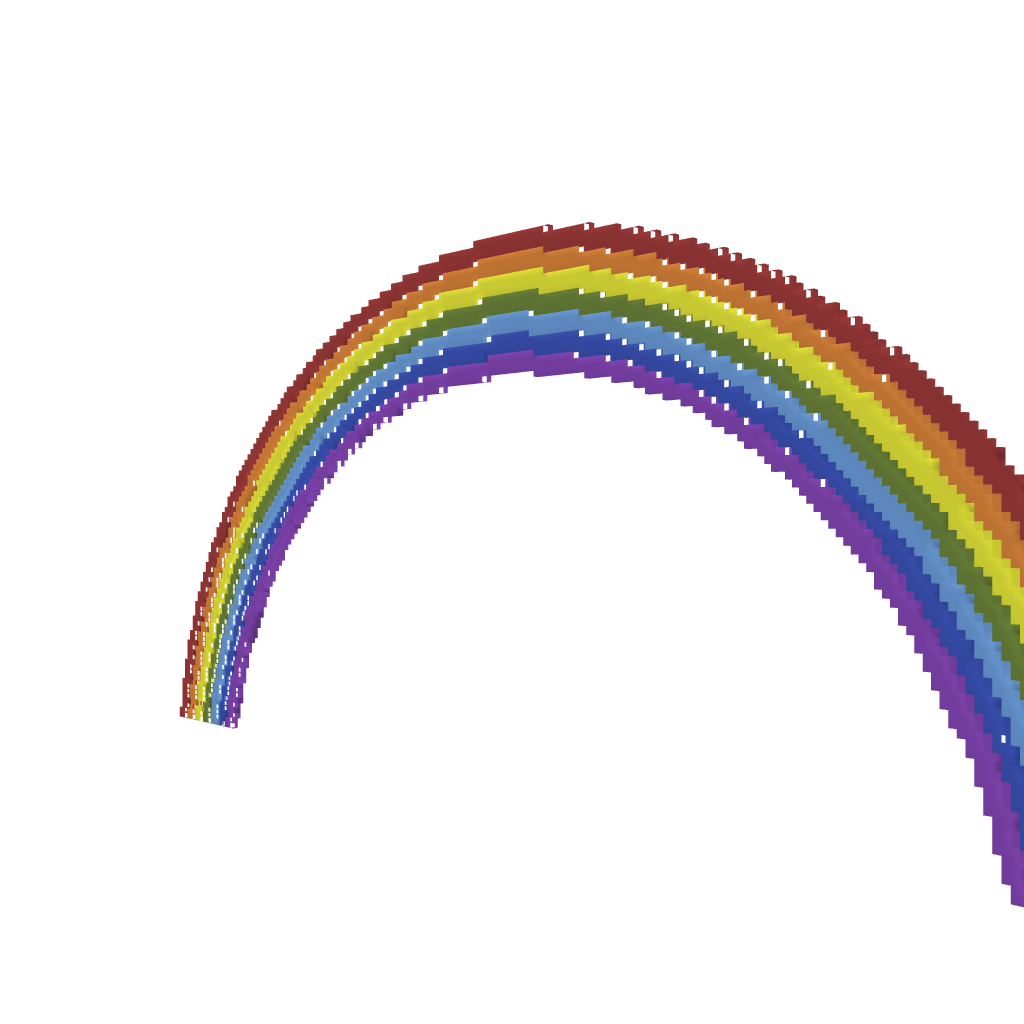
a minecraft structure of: Rainbow bad low quality